Question: I wonder how the KDE function in R is implemented, because I saw some weird stuff in my plots.
dates5.csv is nothing more than:
'''
day
2013-01-02
2013-03-01
'''
i.e. two dates. Now I read in the data, compute rectangular KDE out of if, and get the plot below:
'''
data <- read.csv("dates5.csv", header=T)
days <- data$day
daysPosix <- as.POSIXct(days, tz="Europe/Zurich")
# compute density
ds <- density(as.numeric(daysPosix),
bw = 3600 * 24 * 7,
kernel = "rectangular",
cut = 3)
plot(ds, xaxt ="n", xlab="", ylab="", ylim = c(0,max(ds$y)),
main = "Temporal density (uniform kernel,
bandwidth = 7 days)")
points(x = as.numeric(daysPosix),
y=rep(0, length(daysPosix)),
pch="|",
col="#<PHONE>")
times.seq <- seq(daysPosix[1],
daysPosix[length(daysPosix)],
by = "weeks")
labels = strftime(times.seq, "%d.%m.%y")
axis(1,times.seq,labels)
'''

The tick marks at the x axis are separated by . At the first sight, the plot makes sense, two rectancular shapes are built on top of the two points. Why is the approximate range of each "shape" a bit more than 3 weeks long, and not as expected 7 days (since this is the bandwidth?)? And why do the shapes have "cliffs" on both sides but not vertical ones?
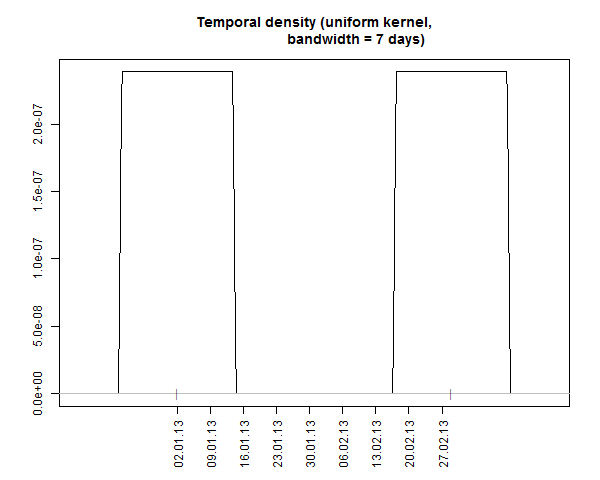
Answer: '?density' notes that:
> > 'bw' the smoothing bandwidth to be used.
The kernels are scaled such that this is the standard deviation of the smoothing kernel.
So 'bw = 3600*24*7/sqrt(12)' appears to give one-week wide shapes. In other words, you need to "de-scale" your bandwith, so that when it is scaled by 'density' you get what you want. You can alternatively set 'adjust = 1/sqrt(12)'.
To make to shapes have vertical drop-offs, increase 'n' to improve the computational resolution, eg 'n = 2^15'.
So change your 'density' call to:
'''
ds <- density(as.numeric(daysPosix),
bw = 3600 * 24 * 7 / sqrt(12),
kernel = "rectangular",
cut = 3, n=2^15)
'''
And checking the width of the shapes:
'''
which(abs(diff(ds$y))>max(ds$y)/2) # approximate locations of the edges
[1] 1197 4469 28299 31571
(ds$x[4469]-ds$x[1197])/(3600*24*7)
[1] 1.00034
'''